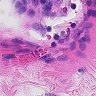
Metastatic tissue present: no